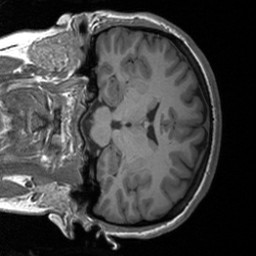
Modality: T1w
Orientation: coronal
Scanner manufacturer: siemens
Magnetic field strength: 3 T
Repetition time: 1.9 s
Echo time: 0.00226 s